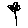
Label: flower